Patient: sex M, age 44
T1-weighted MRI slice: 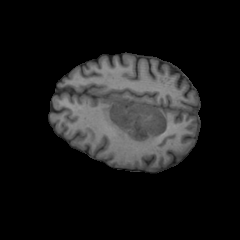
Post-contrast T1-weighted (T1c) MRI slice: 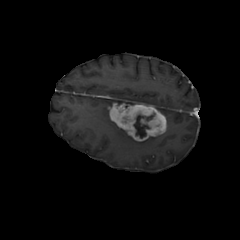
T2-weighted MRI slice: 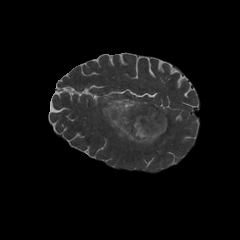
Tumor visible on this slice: yes
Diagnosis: Glioblastoma, IDH-wildtype
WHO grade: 4